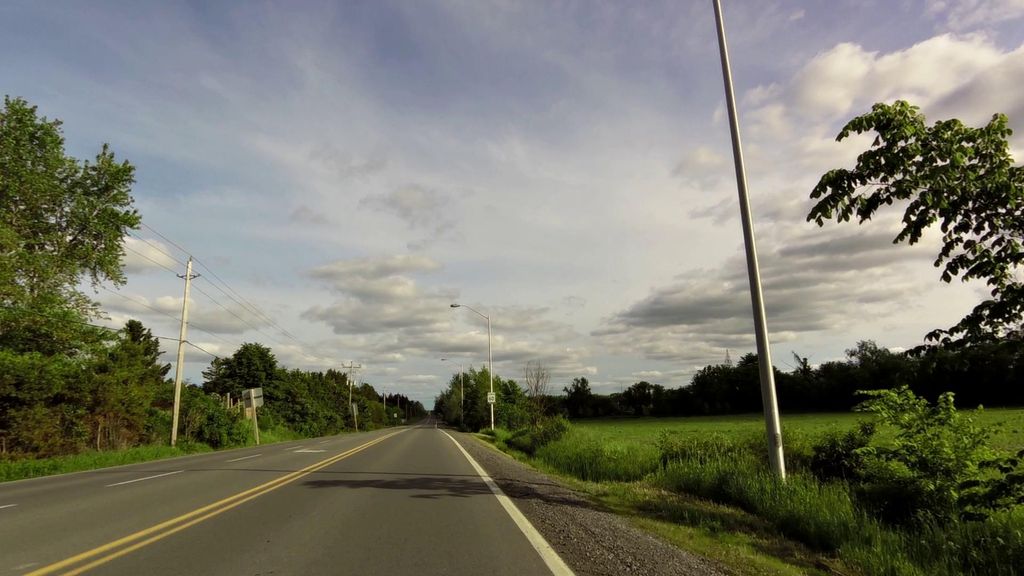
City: ottawa-gatineau